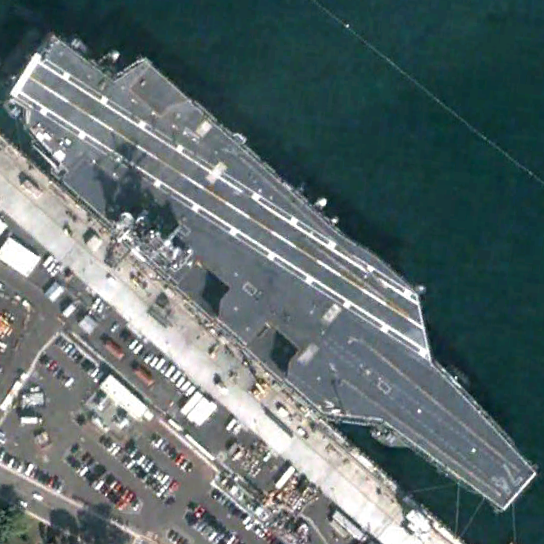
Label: Nimitz-class_aircraft_carrier